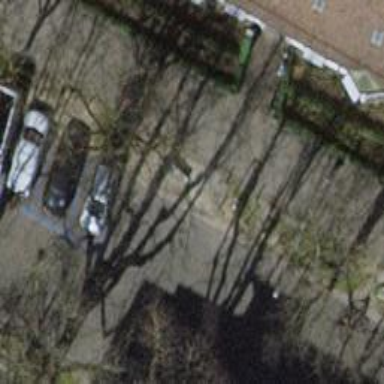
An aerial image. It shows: Avenue lined with trees.